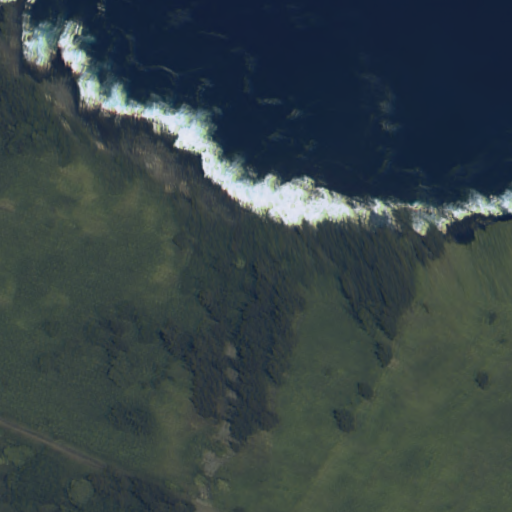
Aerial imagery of valley in Hawaii named Malanahae Gulch containing only unknown